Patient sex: F
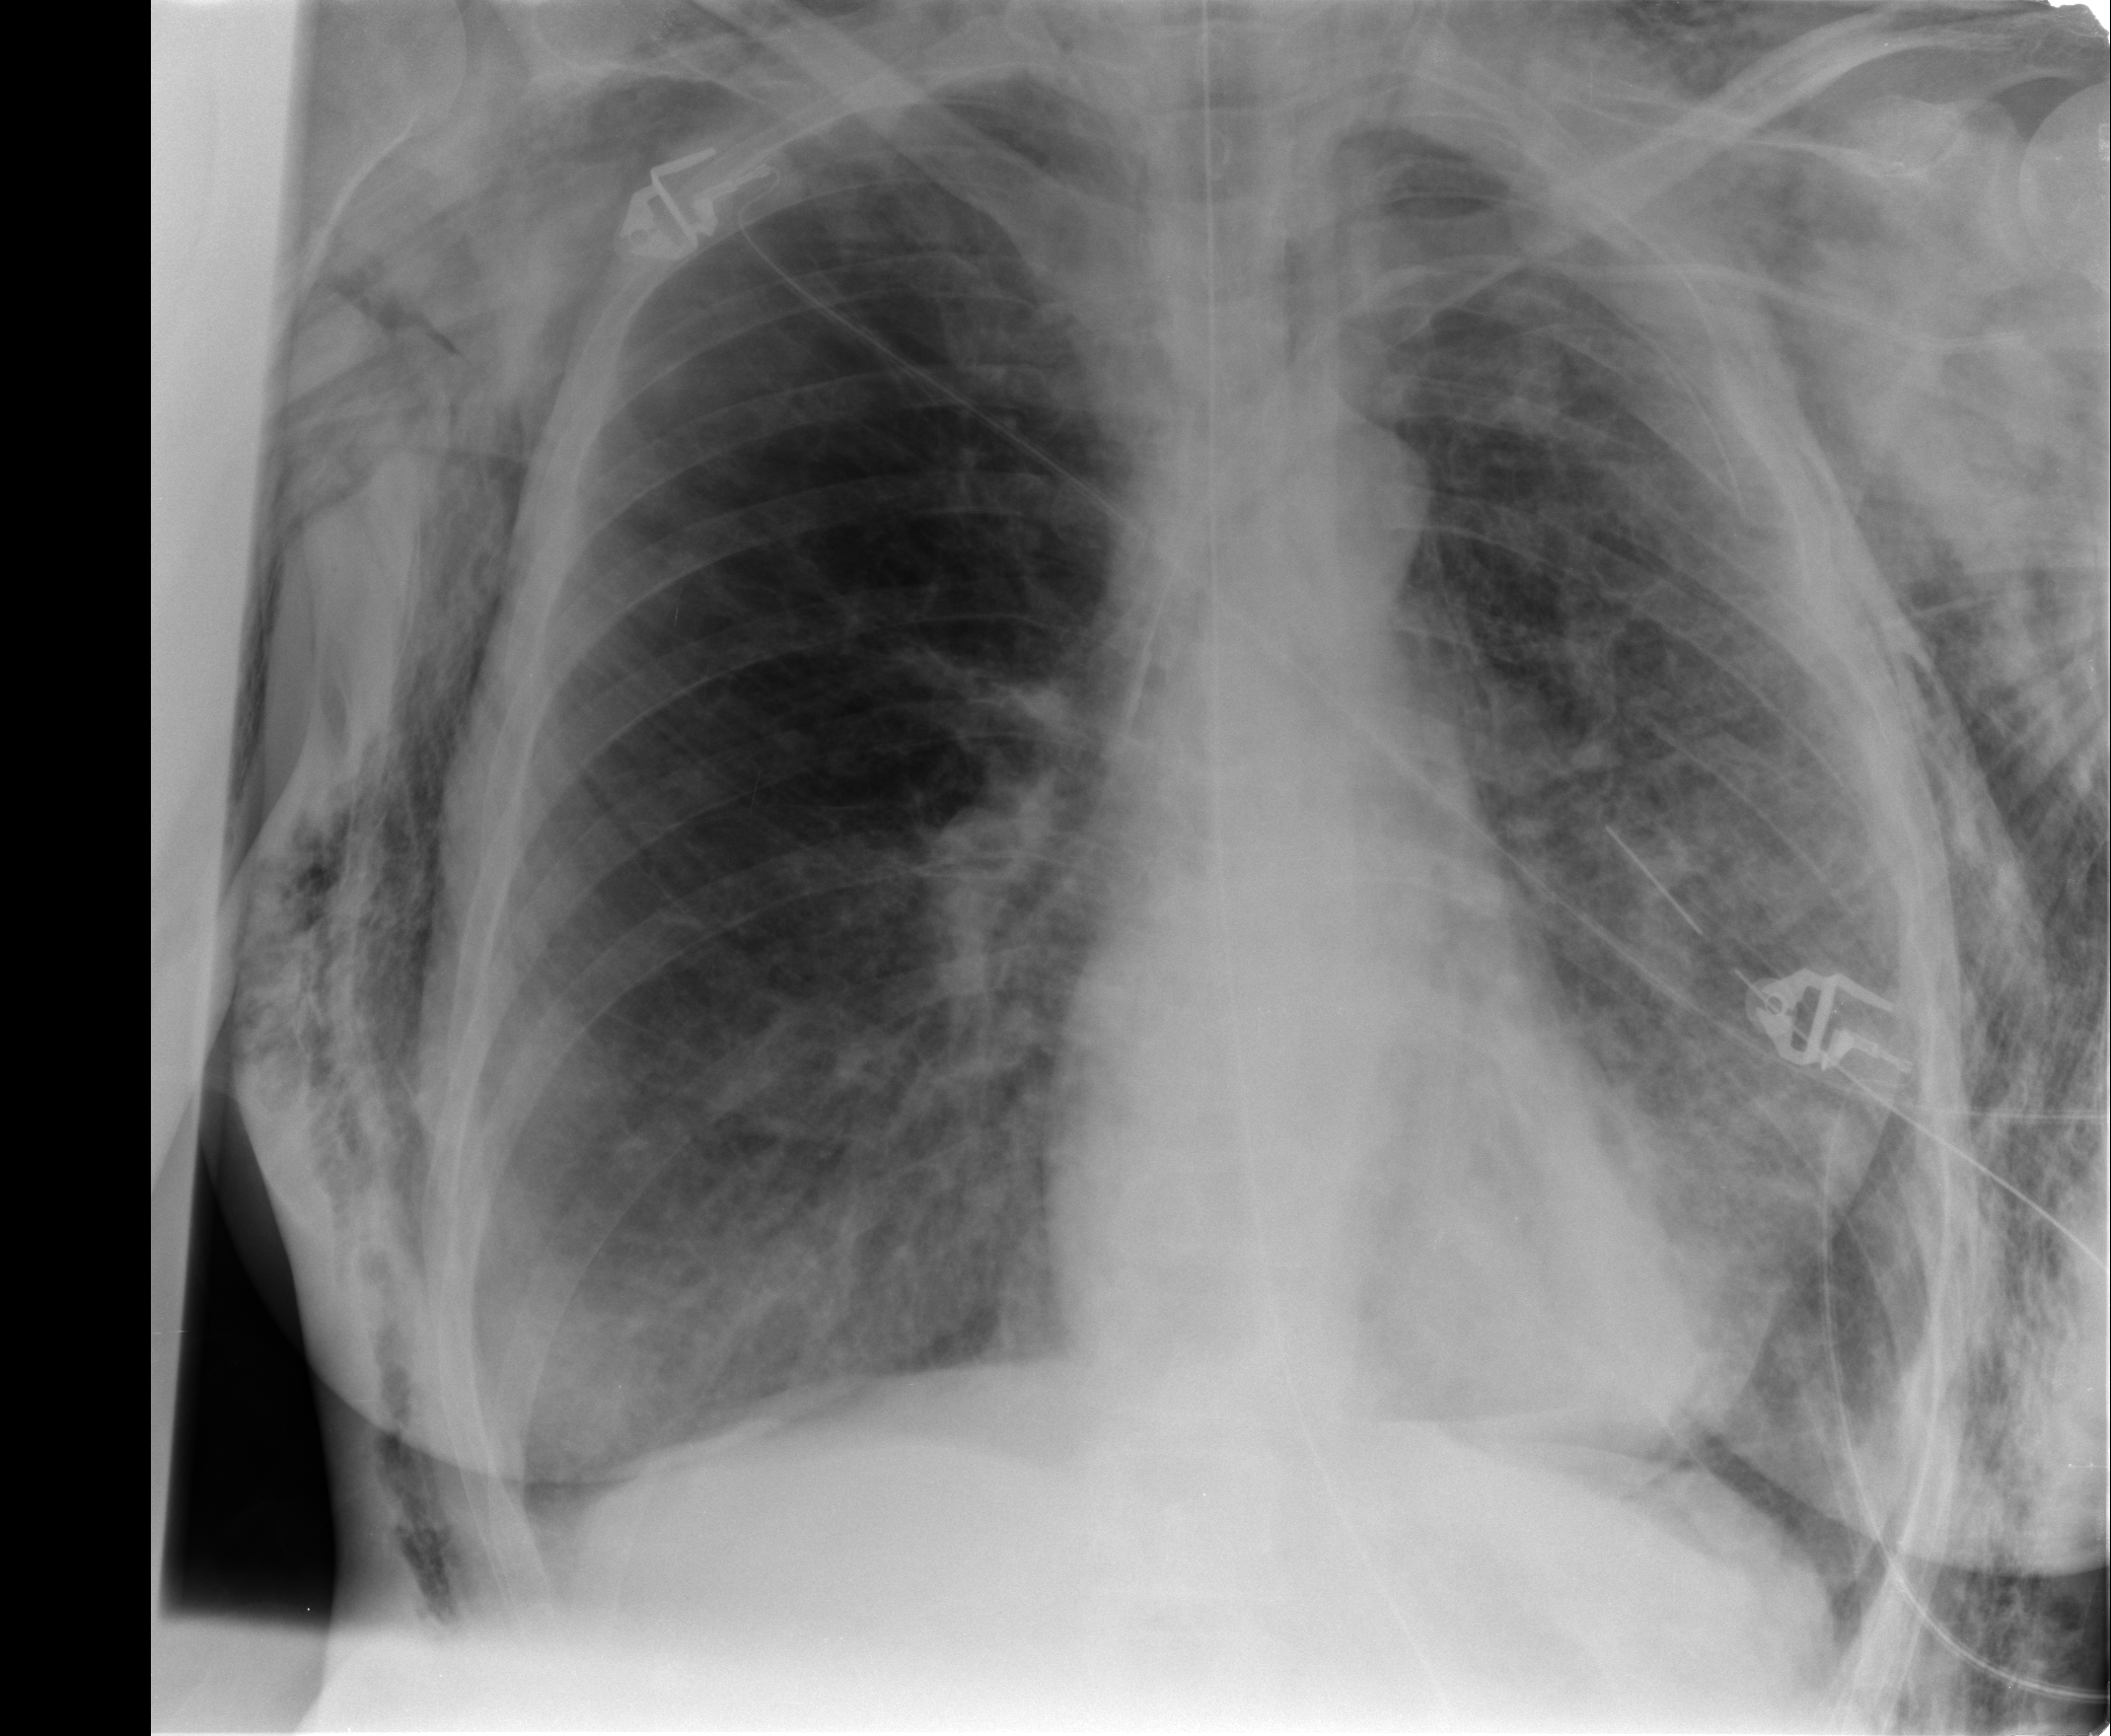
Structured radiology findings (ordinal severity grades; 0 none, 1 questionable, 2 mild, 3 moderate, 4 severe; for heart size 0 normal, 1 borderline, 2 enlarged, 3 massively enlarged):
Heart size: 0
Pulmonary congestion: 0
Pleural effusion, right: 0
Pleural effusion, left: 0
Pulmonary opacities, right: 1
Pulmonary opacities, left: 1
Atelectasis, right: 0
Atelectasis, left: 0